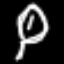
Label: leaf